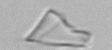
Label: detritus_transparent